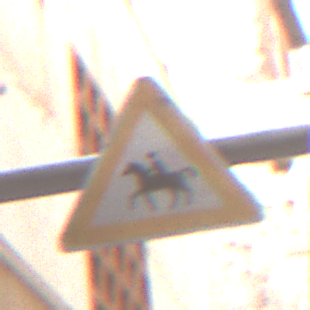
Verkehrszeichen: ReiterRechts
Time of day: Midday
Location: Outdoor (Urban)
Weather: PartlyCloudy
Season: NotSpecified
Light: Natural